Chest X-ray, PA view. Patient: 60 years old, sex F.
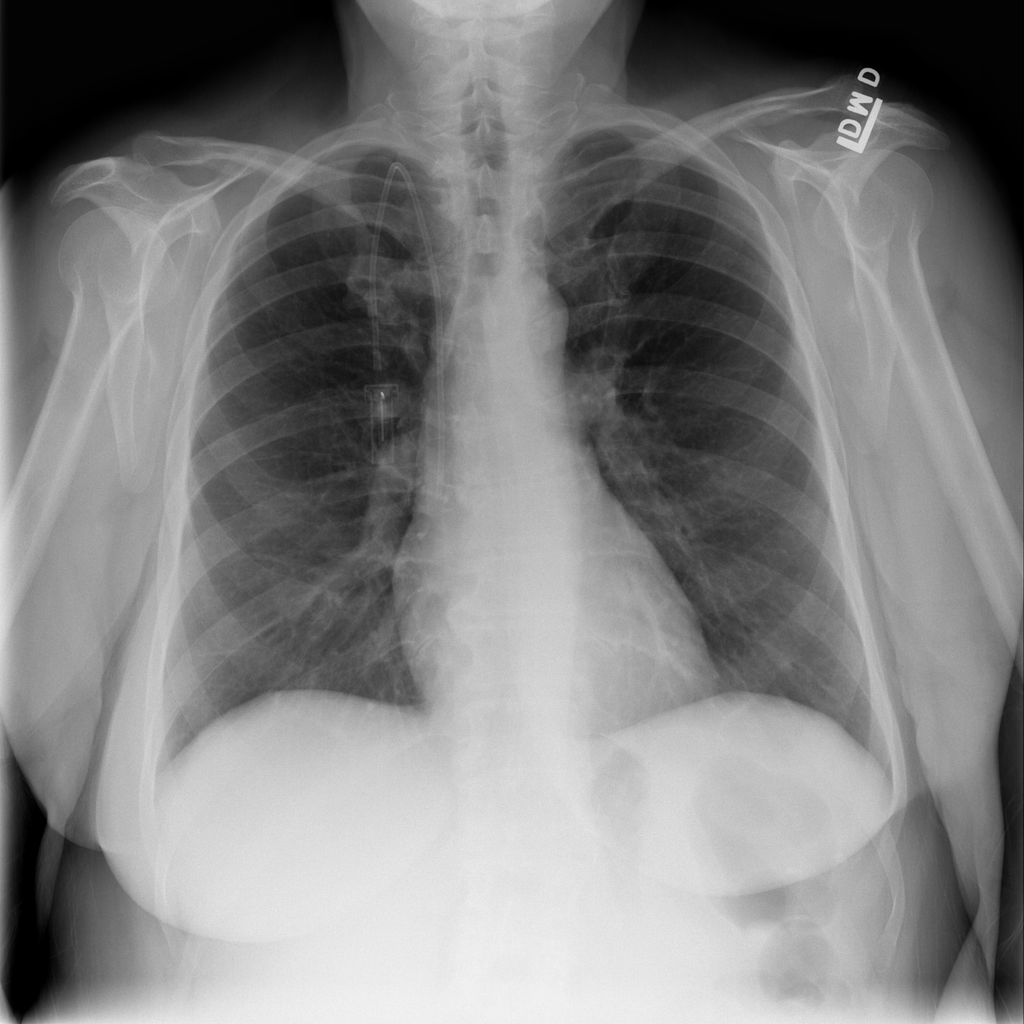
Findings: No Finding